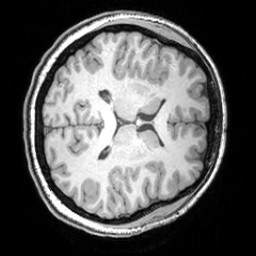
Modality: T1w
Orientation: axial
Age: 18
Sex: female
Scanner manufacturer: siemens
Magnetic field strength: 3 T
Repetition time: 1.81 s
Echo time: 0.00351 s